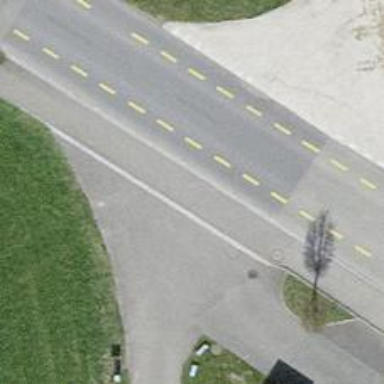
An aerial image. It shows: Unmarked road crossing.